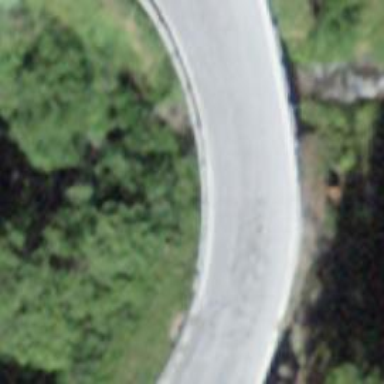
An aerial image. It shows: Tertiary road with bridge.